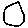
Label: circle